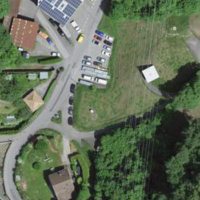
EUNIS habitat code: 55
Species observed at this site:
Oxalis acetosella